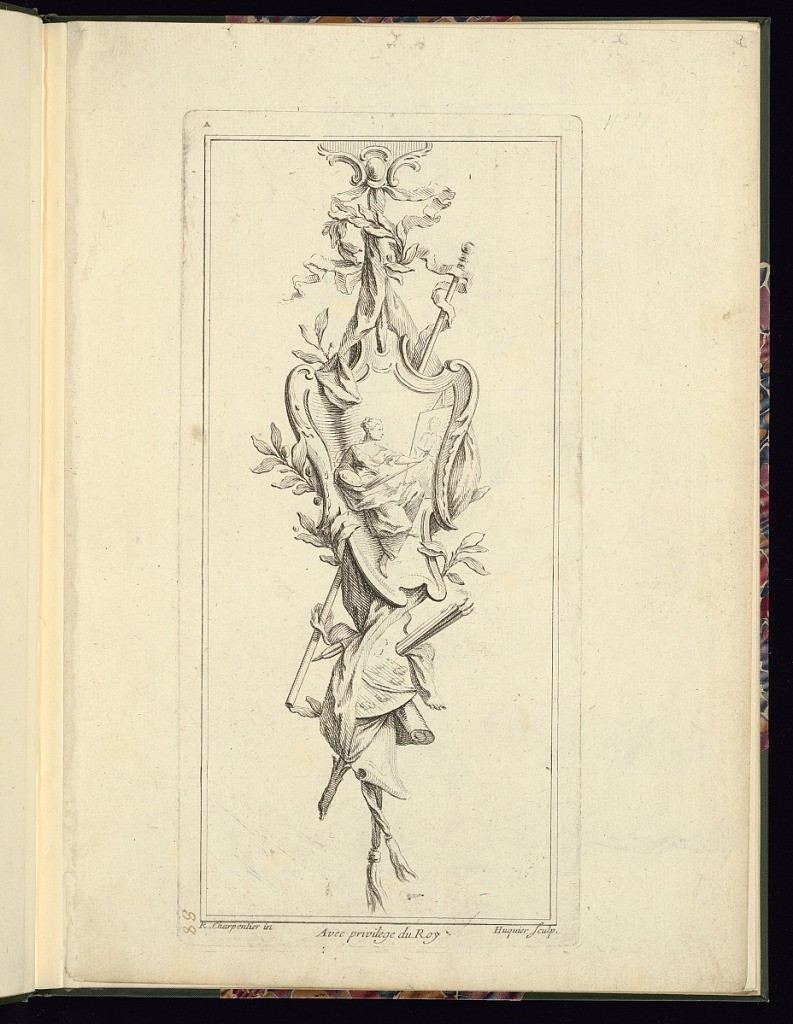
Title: Design for a Pendant Trophy
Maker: René Charpentier, French, 1680 - 1723
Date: ca. 1736
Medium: Etching on laid paper
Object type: Print
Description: A design for an ornamental pendant trophy from a series of twelve plates. The trophy features a central framed cartouche with a woman painting at an easel, with a palette, paint brushes, textiles, ribbons, and foliate olive branches hanging from the textile and ribbon from a decorative bracket. The plate is signed.